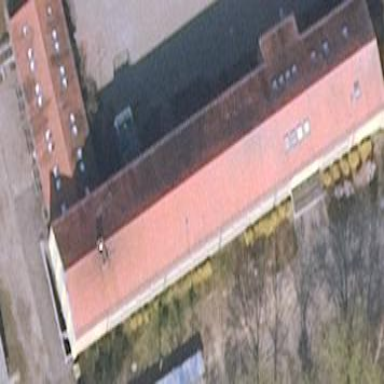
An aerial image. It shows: School building.